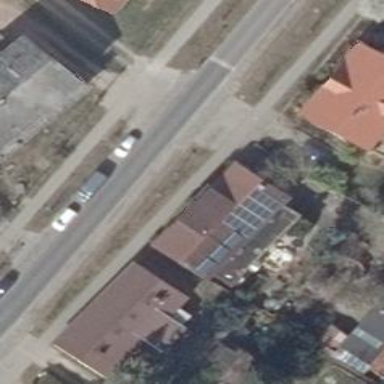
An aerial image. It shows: Detached building.